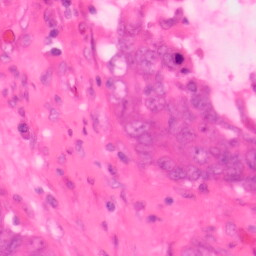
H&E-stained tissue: Colon